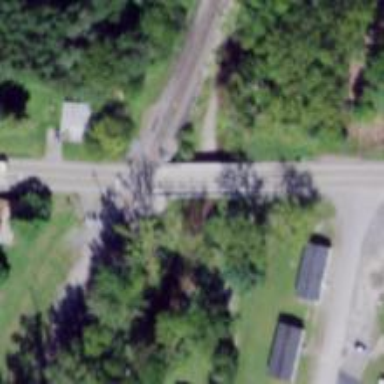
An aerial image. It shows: Railway level crossing.